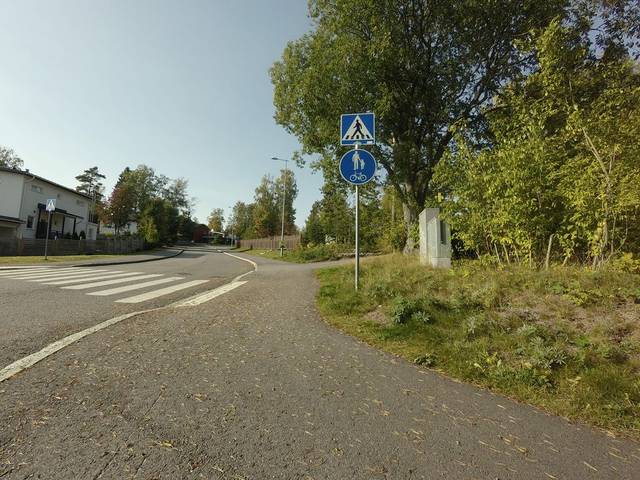
Region: Finland
Coordinates: 60.168, 24.632